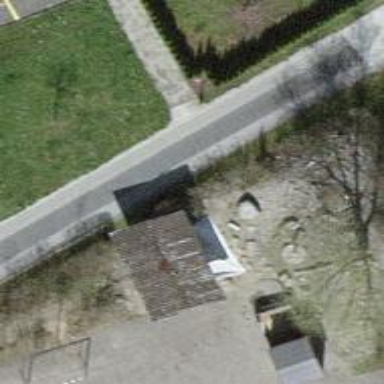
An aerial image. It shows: Gravel footway.